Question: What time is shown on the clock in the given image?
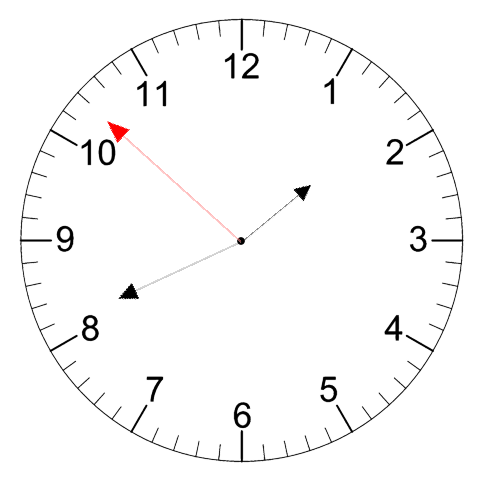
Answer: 01:40:52